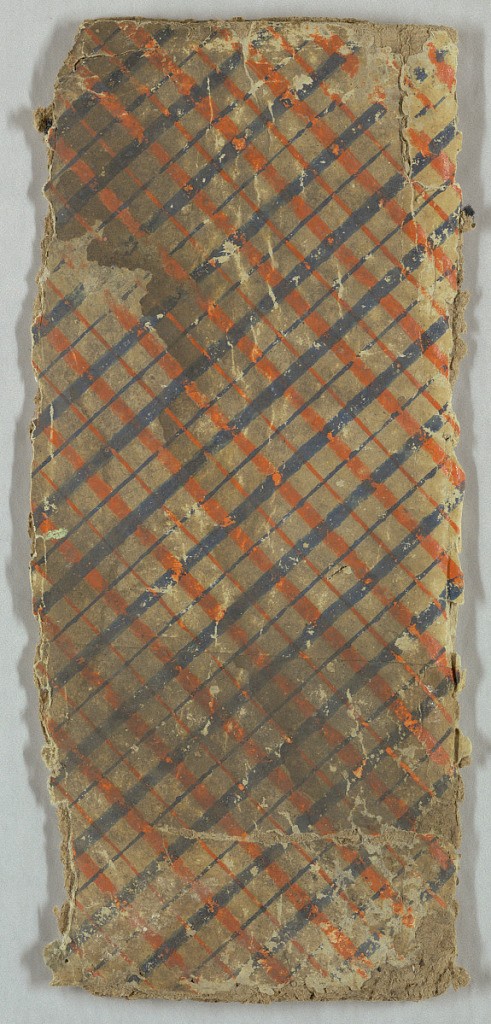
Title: Bandbox
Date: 1820–50
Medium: Block-printed paper on pasteboard support
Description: Design containing flag, eagle with "Union" banner, stars and moon. The large moon and star contain faces. Printed on an orange and blue plaid background. Original document for "Eagle Plaid".